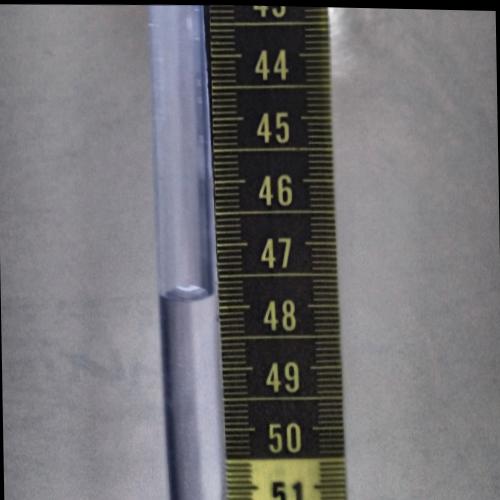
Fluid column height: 47.8 cm